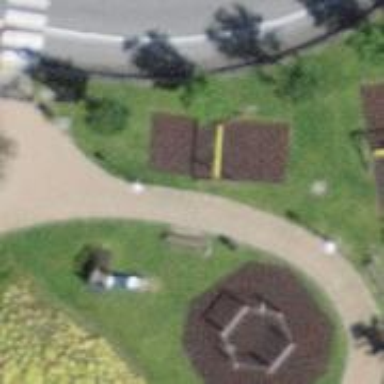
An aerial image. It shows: Playground with grass surface. The playground features both slide and swings.